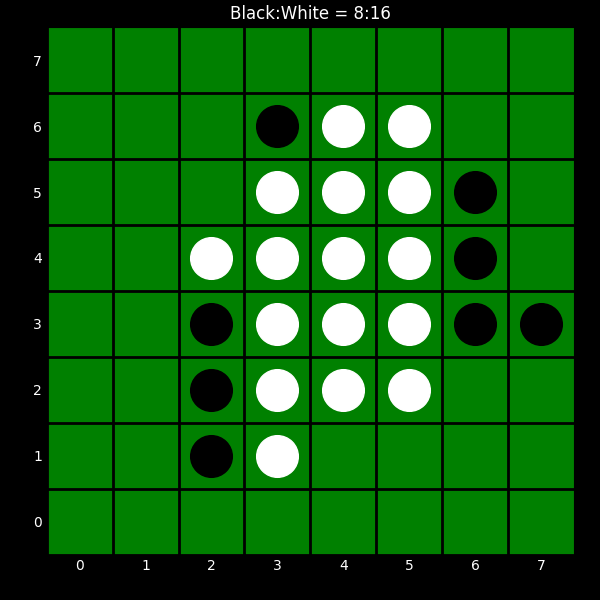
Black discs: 8
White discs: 16